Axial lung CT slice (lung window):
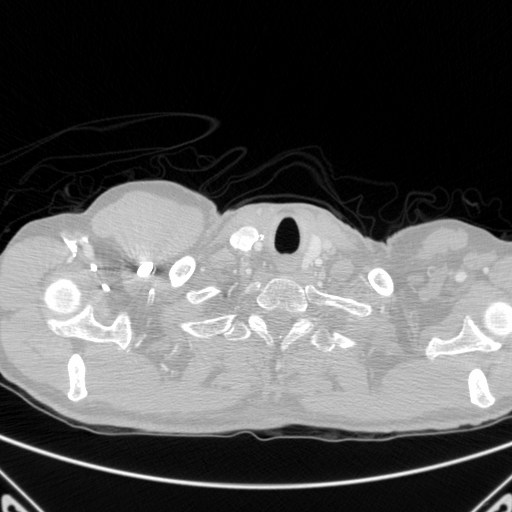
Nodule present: no